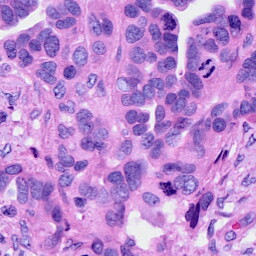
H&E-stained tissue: Ovarian